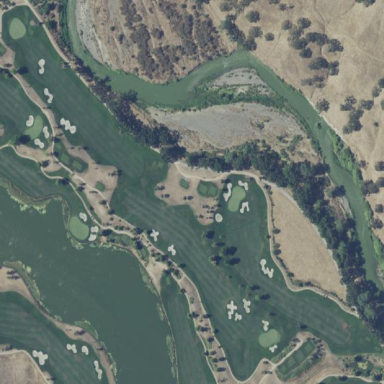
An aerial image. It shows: Rough grassy area used for golf.